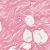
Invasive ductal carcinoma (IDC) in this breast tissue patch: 0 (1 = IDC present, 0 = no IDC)